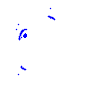
Particle: pion